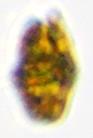
Label: Akashiwo